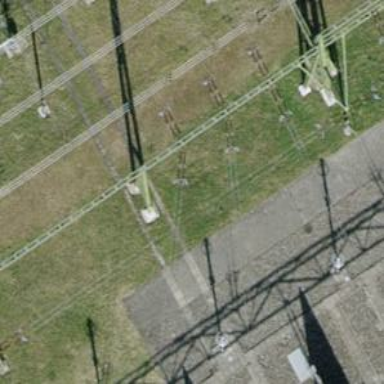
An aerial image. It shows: Insulator used in power systems.